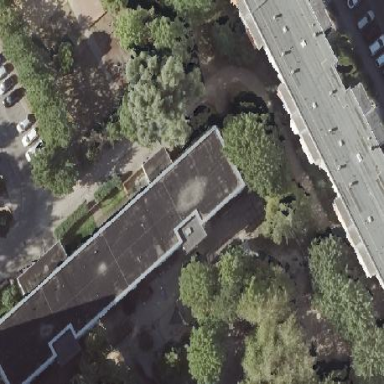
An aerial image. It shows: Flat-roofed kindergarten building.